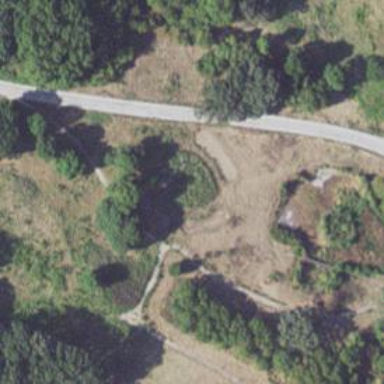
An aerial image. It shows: Service road designated as golf cart path.